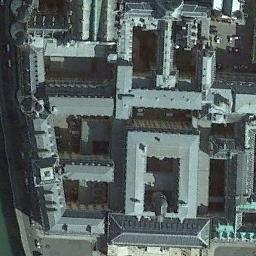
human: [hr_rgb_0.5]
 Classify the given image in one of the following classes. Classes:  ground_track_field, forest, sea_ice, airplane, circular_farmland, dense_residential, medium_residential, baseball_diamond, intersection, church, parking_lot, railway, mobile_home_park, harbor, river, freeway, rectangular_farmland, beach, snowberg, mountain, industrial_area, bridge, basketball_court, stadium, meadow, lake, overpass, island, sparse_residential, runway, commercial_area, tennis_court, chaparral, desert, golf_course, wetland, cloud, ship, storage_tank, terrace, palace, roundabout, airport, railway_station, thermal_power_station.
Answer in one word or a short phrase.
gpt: palace